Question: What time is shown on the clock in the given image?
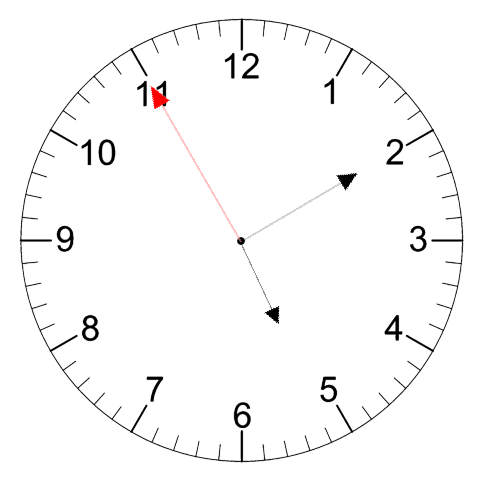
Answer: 05:09:55